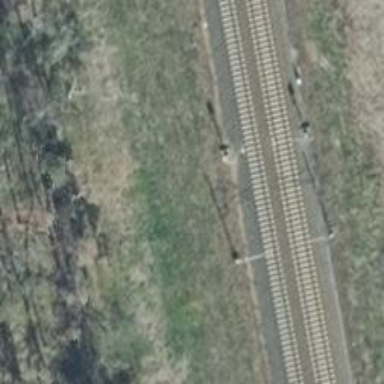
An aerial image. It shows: Light signal at railway crossing.